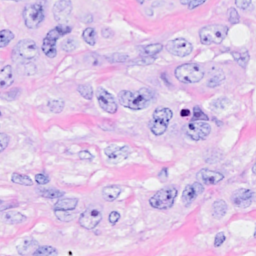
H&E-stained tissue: Breast